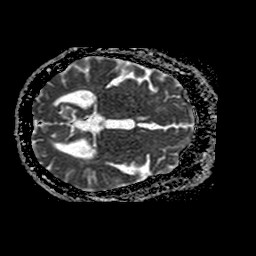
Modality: ADC
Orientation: axial
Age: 64
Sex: male
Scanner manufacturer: philips
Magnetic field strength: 1.5 T
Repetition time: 3.548 s
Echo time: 0.09719 s